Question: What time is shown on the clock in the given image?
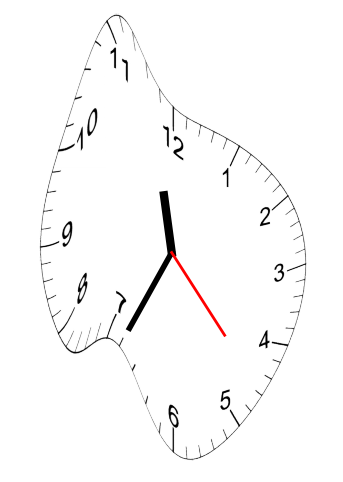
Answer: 11:34:23